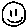
Label: smiley face